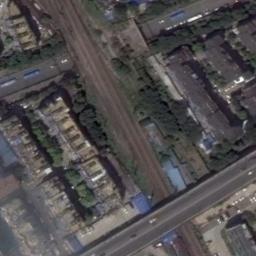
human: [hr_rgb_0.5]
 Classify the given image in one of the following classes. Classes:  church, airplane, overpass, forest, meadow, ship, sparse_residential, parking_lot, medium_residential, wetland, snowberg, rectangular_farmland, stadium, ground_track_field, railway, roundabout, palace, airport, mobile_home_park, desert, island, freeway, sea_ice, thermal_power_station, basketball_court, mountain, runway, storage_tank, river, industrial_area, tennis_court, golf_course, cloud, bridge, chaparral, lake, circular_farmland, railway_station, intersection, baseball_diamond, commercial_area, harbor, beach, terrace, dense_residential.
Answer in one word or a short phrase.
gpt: railway